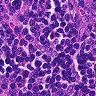
Metastatic tissue present: no